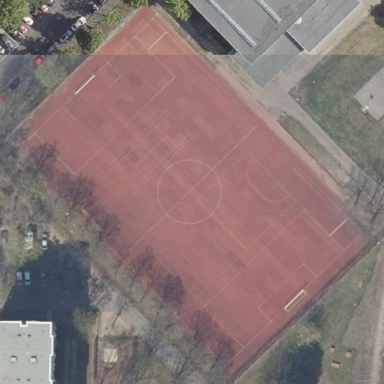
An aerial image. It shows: Soccer pitch for outdoor sports and leisure activities.